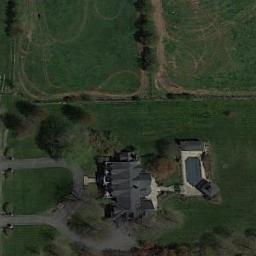
Label: residential